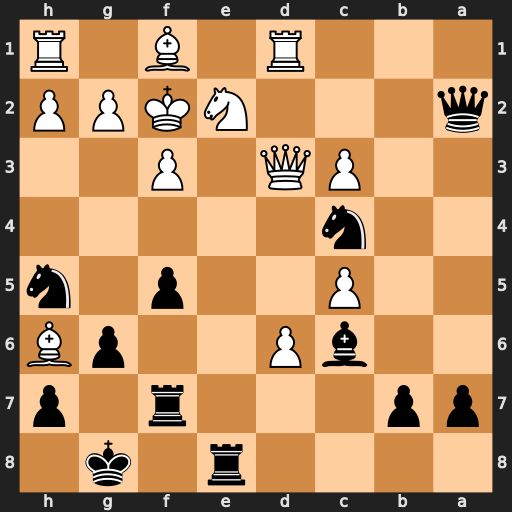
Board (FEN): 4r1k1/pp3r1p/2bP2pB/2P2p1n/2n5/2PQ1P2/q3NKPP/3R1B1R
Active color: b
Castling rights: -
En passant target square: -
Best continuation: Nb2 Qd4 Nxd1+